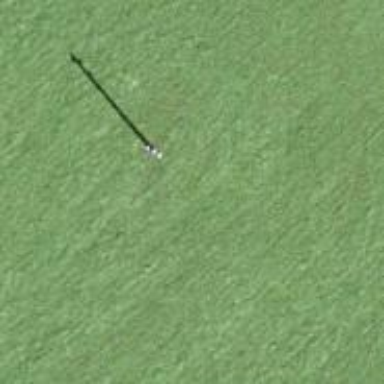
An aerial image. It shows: Power pole.